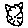
Label: cat